Question: I was wondering if I can model the relationship between the two class hierarchies below, in the way that I did:

The code that would represent the meaning of this would be something like:
'''
public abstract class Car
{
protected Engine engine;
}
public class StreetCar extends Car
{
public StreetCar()
{
engine = new StreetEngine();
}
}
'''
...and similarly for the class OffroadCar, it would do something like 'engine = new OffroadEngine()'. I have not included anything about the accelerate() method, it's not relevant.
I just want to know if the composition is modeled correctly or if it's redundant or even wrong to add that many composition arrows.
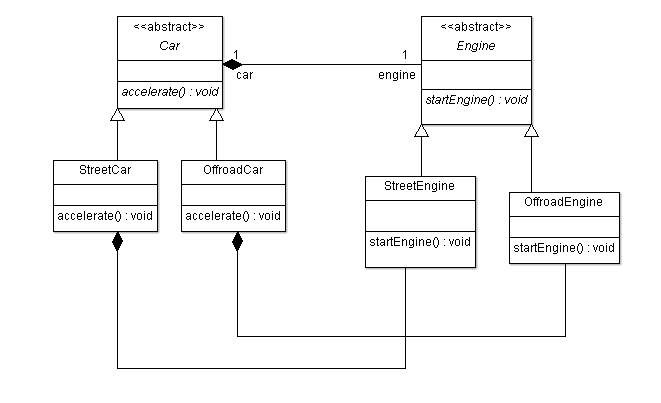
Answer: Before answer question, this is one of those cases, where is a good idea to split hierarchy relationships from composition relationships, as if they where different kind of diagrams.
Note: I added Engine to the diagram, as "protected", and "Class" prefix, to avoid confusing.
An object of "CarClass" its composed by 1 single object of "EngineClass".
'''
..............................................................................
..+-------------------------------------+........+-------------------------+..
..| <<abstract>> |........| <<abstract>> |..
..| CarClass |........| EngineClass |..
..+-------------------------------------+........+-------------------------+..
..| [#] Engine: EngineClass |<*>-----+ [+] startEngine(): void |..
..+-------------------------------------+........+-------------------------+..
..| [+] acelerate(): void <<virtual>> |.....................................
..+-------------------------------------+.....................................
..............................................................................
'''
An object of "CarClass" may have child classes, upon certain scenario.
'''
...........................................
..+-------------------------------------+..
..| <<abstract>> |..
..| CarClass |..
..+-------------------------------------+..
..| [#] Engine: EngineClass |..
..+-------------------------------------+..
..| [+] acelerate(): void <<override>> |..
..+-----------------+-------------------+..
.................../.\.....................
................../...\....................
.................+--+--+..............................................................
....................|.................................................................
....................+------------------------------------------+......................
....................|..........................................|......................
..+-----------------+-------------------+....+-----------------+-------------------+..
..| <<concrete>> |....| <<concrete>> |..
..| StreetCarClass |....| OffRoadCarClass |..
..+-------------------------------------+....+-------------------------------------+..
..| [+] acelerate(): void <<override>> |....| [+] acelerate(): void <<override>> |..
..+-------------------------------------+....+-------------------------------------+..
......................................................................................
'''
An object of "EngineClass" may have child classes, upon certain scenario.
'''
...........................................
..+-------------------------------------+..
..| <<abstract>> |..
..| EngineClass |..
..+-------------------------------------+..
..| [+] acelerate(): void <<override>> |..
..+-----------------+-------------------+..
.................../.\.....................
................../...\....................
.................+--+--+..............................................................
....................+------------------------------------------+......................
....................|..........................................|......................
....................|..........................................|......................
..+-----------------+-------------------+....+-----------------+-------------------+..
..| <<concrete>> |....| <<concrete>> |..
..| StreetEngineClass |....| OffRoadEngineClass |..
..+-------------------------------------+....+-------------------------------------+..
..| [+] startEngine(): void <<override>>|....| [+] startEngine(): void<<override>> |..
..+-------------------------------------+....+-------------------------------------+..
......................................................................................
'''
Now, this is a case, where a class has an unleast one composing member, and its type may be overriden, when the main class its overriden. This is sometimes called the "Paralell Hierarchy Software Pattern" or "Dual Hierarchy Software Pattern".
You have only mention 2 subclasses of each main class, but, in reality, there could be more.
Usually I make charts like this 2 ways. One, I make the first diagram, adding a comment, that indicates that its this case.
'''
..............................................................................
..+-------------------------------------+........+-------------------------+..
..| <<abstract>> |........| <<abstract>> |..
..| CarClass |........| EngineClass |..
..+-------------------------------------+........+-------------------------+..
..| [#] Engine: EngineClass |<*>-----+ [+] startEngine(): void |..
..+-------------------------------------+........+------------+------------+..
..| [+] acelerate(): void <<virtual>> |.....................|...............
..+--------------+----------------------+.....................|...............
.................|............................................|...............
.................+--------------------------------------------+...............
.................|............................................................
........+--------+-------+....................................................
........| Note: |....................................................
........| Paralell /....................................................
........| Hierarchy /| ...................................................
........| / |....................................................
........+-------------/--+....................................................
..............................................................................
'''
The second case, its when both classes has child classes that both add members.
'''
..............................................................................
..+---------------------------------------+........+-------------------------+..
..| <<concrete>> |........| <<concrete>> |..
..| OffRoadCarClass |........| OffRoadEngineClass |..
..+---------------------------------------+........+-------------------------+..
..| [+] createEngine(): void <<override>> |<*>-----+ [+] startEngine(): void |..
..+---------------------------------------+........| [+] nitroLevel(): void |..
..| [+] useNitro(): void |........+------------+------------+..
..| [+] acelerate(): void <<override>> |.....................|...............
..+--------------+------------------------+.....................|...............
.................|..............................................|...............
.................+----------------------------------------------+...............
.................|............................................................
........+--------+-------+....................................................
........| Note: |....................................................
........| Paralell /....................................................
........| Hierarchy /| ...................................................
........| / |....................................................
........+-------------/--+....................................................
..............................................................................
'''
I may add additional diagrams, if necesarilly.
In order, to manage this "parallel" hierarchies, usually, the creation of the composite members its managed by a overriden method.
'''
public abstract class EngineClass
{
public void startEngine() { ... }
} // EngineClass
public abstract class CarClass
{
protected EngineClass engine;
public CarClass()
{
// ...
}
public EngineClass createEngine()
{
EngineClass Result = new EngineClass();
return Result;
}
public void start()
{
this.Engine = createEngine();
}
} // CarClass
public class StreetCarClass extends CarClass
{
public StreetCarClass()
{
// ...
}
@override
public EngineClass createEngine()
{
EngineClass Result = new StreetCarEngineClass();
return Result;
}
} // StreetCarClass
public class OffRoadCarClass extends CarClass
{
public OffRoadCarClass()
{
// ...
}
@override
public EngineClass createEngine()
{
EngineClass Result = new OffRoadCarEngineClass();
return Result;
}
} // OffRoadCarClass
public class ExampleClass
{
public static main()
{
EngineClass OffRoadCar = new OffRoadCarClass();
OffRoadCar.start();
}
} // OffRoadCarClass
'''
Cheers.
P.S. Can I, ur, haz a Fishburguer ?